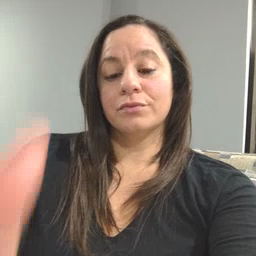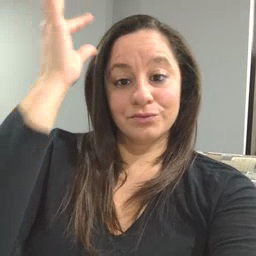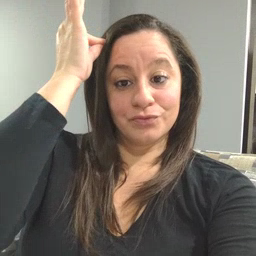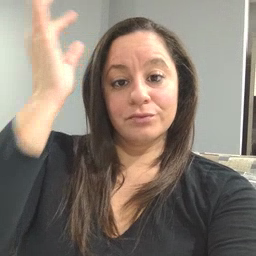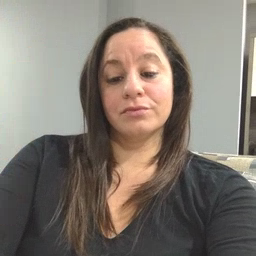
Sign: hair